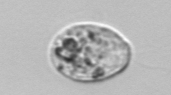
Label: Amoeba